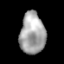
Tissue: lung
Cell type: Epithelial cells
Senescence score: 0.1894
Nuclear area (px): 1029
Mean DAPI intensity: 164.393